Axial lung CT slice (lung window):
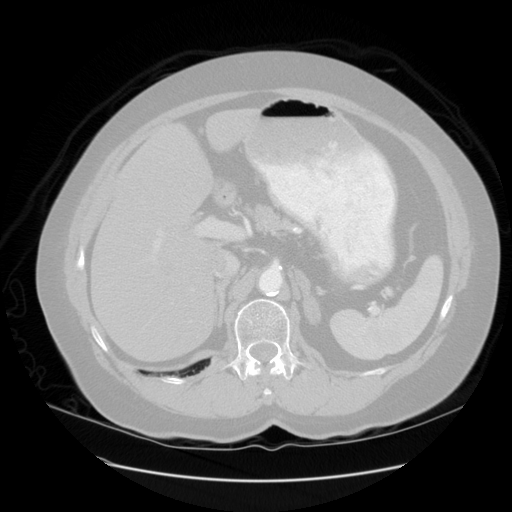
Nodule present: no